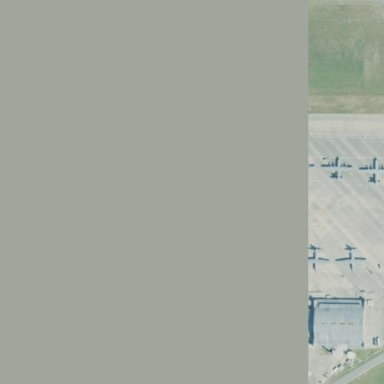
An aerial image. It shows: Apron at the airport.